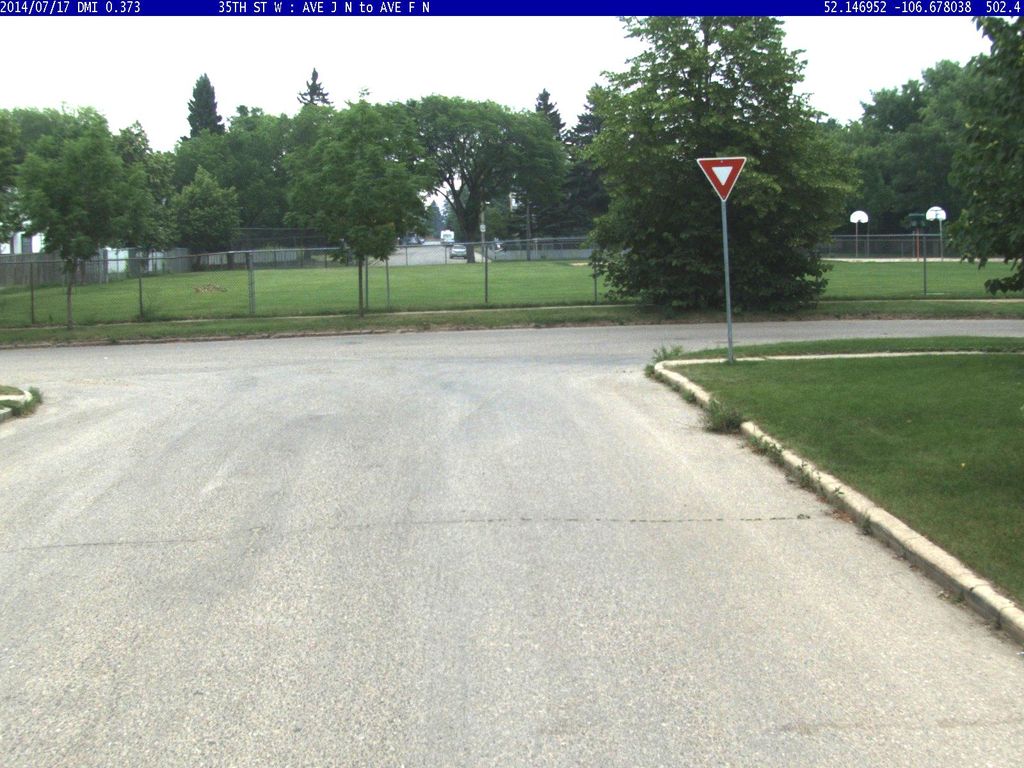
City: saskatoon